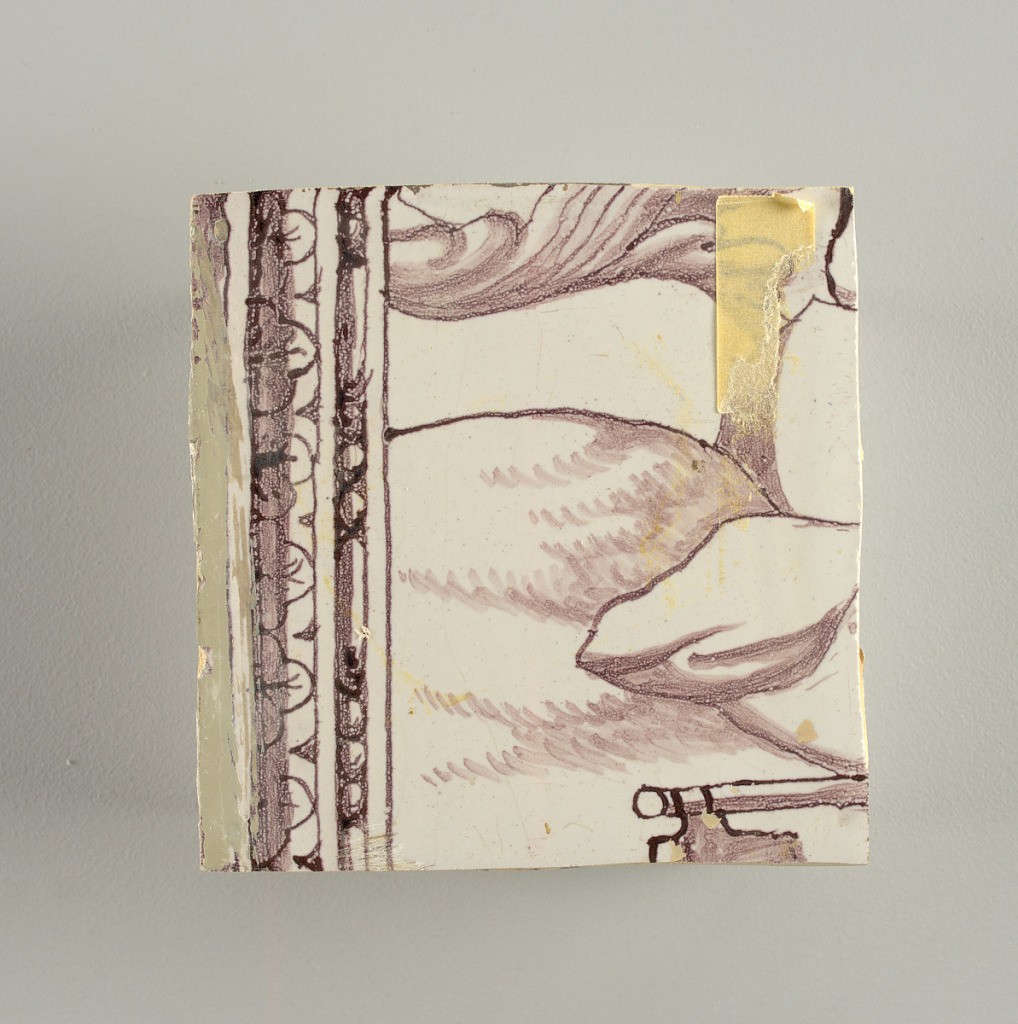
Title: Wall facing
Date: ca. 1725
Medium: Tin-glazed earthenware, underglaze
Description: Horizontal rectangle.  Thirty-seven tiles wide and twenty-one high with opening for door or window nineteen and one-half tiles high and twelve wide.  To left and right of opening, centered canopy above. Left, woman representing Hope, right, a sculputure urn.  Centered above opening, a mascaron.  Arabesque design of foliage.